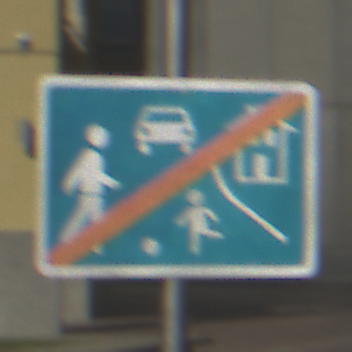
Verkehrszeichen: EndeVerkehrsberuhigterBereich
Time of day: MorningAfternoon
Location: Outdoor (Urban)
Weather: PartlyCloudy
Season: NotSpecified
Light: Natural